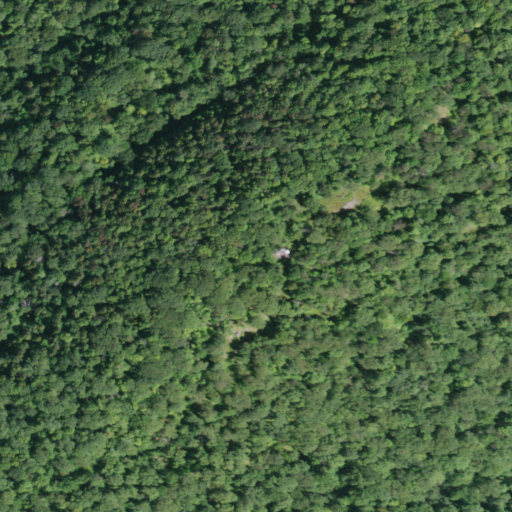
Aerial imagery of mountain in New York named Kane Mountains containing deciduous forest, mixed forest, and evergreen forest